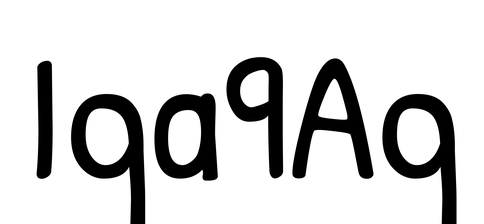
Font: PatrickHand-Regular